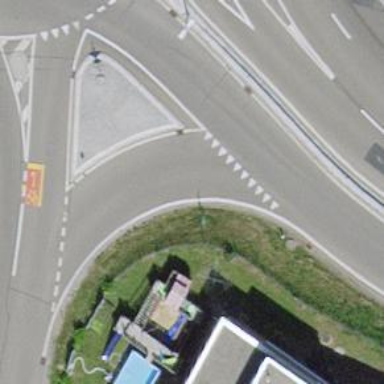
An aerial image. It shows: Road with "give way" sign.